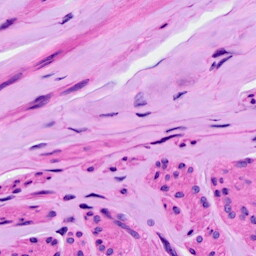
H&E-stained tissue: Ovarian